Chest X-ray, PA view. Patient: 52 years old, sex M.
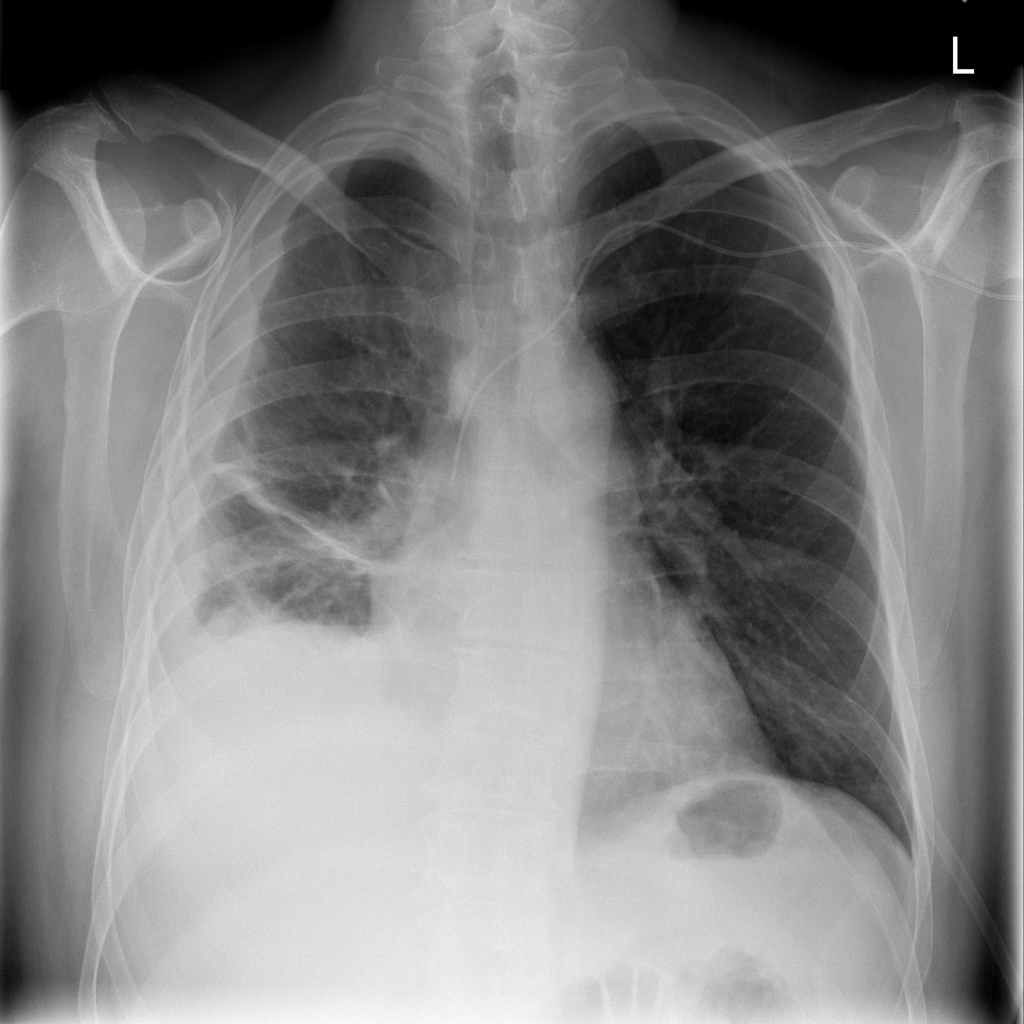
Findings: Effusion, Mass, Pleural_Thickening